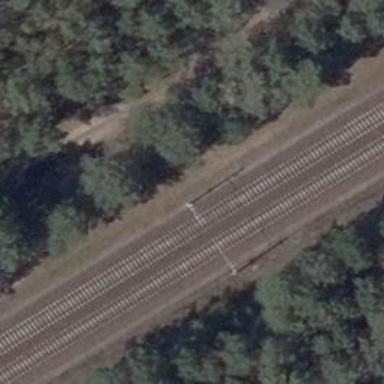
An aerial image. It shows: Milestone along the railway with catenary mast.